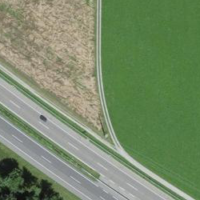
EUNIS habitat code: 57
Species observed at this site:
Plantago media